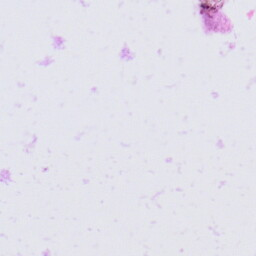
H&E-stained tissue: Skin